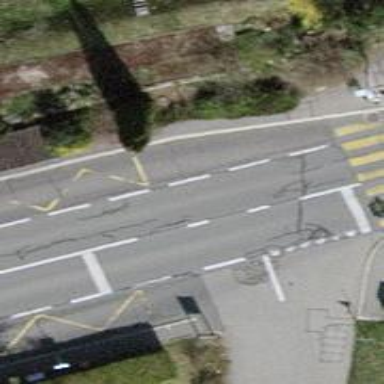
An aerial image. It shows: Road with traffic signals.